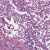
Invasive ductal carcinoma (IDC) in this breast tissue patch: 1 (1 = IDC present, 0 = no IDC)